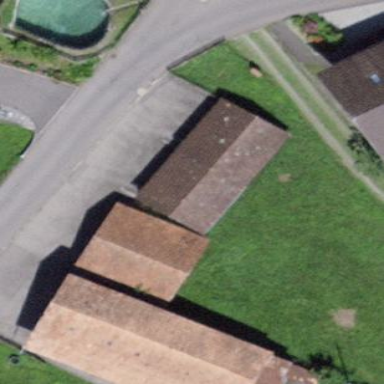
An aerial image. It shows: Group of garages.